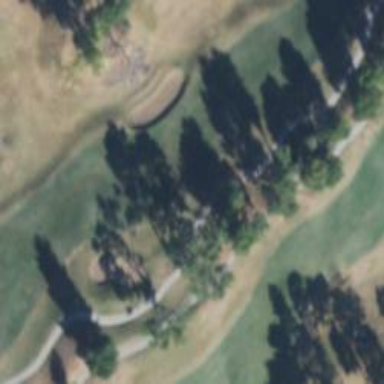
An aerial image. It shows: View of golf hole.